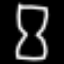
Label: hourglass